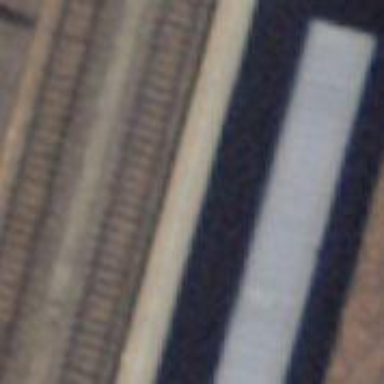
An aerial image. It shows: Railway stop with public transport stop position.